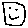
Label: smiley face